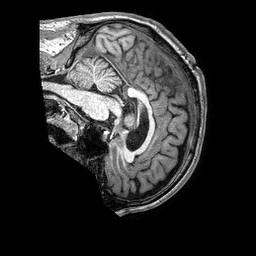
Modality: T1w
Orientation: sagittal
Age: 56
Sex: male
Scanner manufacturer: philips
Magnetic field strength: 3 T
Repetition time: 0.006715 s
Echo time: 0.003012 s